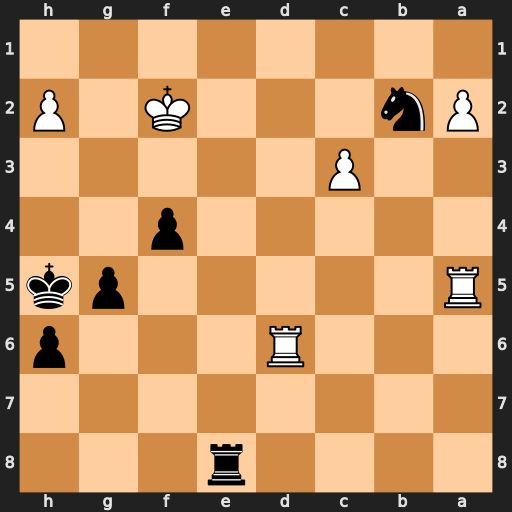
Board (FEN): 4r3/8/3R3p/R5pk/5p2/2P5/Pn3K1P/8
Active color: b
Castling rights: -
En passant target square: -
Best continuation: Nc4 Raa6 Nxd6